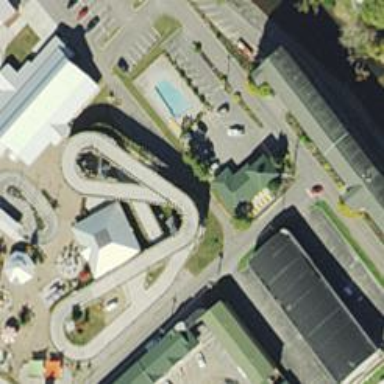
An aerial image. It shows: Karting raceway for sports activities.